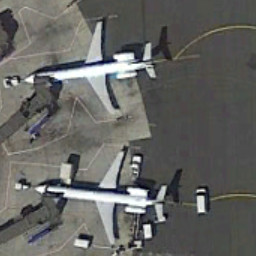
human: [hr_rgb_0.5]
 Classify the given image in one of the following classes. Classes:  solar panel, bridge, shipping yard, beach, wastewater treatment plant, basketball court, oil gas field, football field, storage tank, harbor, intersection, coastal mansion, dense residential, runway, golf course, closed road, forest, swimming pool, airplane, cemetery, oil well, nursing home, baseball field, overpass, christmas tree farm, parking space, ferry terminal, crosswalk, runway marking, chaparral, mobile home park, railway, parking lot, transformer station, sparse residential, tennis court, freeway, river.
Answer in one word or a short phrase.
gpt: airplane